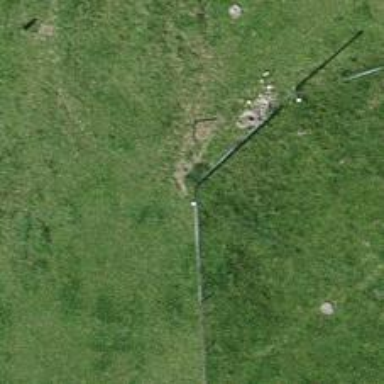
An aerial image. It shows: Minor power line.